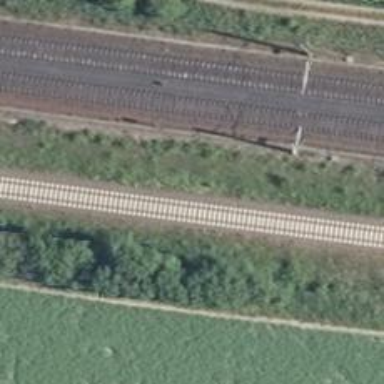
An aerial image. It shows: Solitary milestone along the railway.